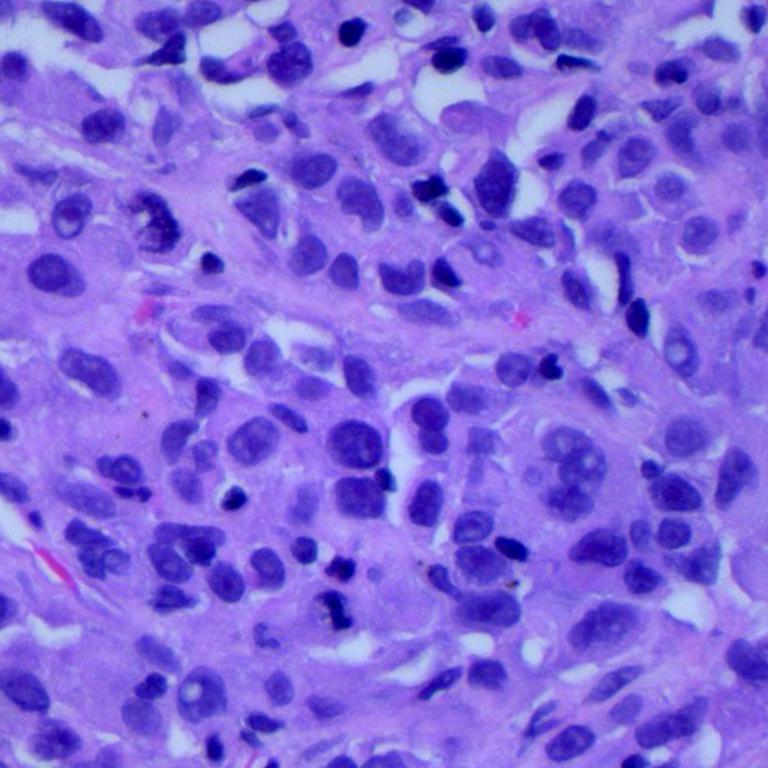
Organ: lung
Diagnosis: adenocarcinomas